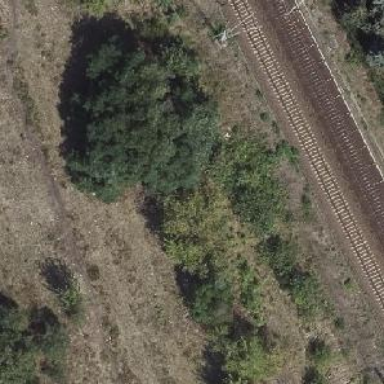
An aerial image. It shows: Abandoned railway with historical significance.